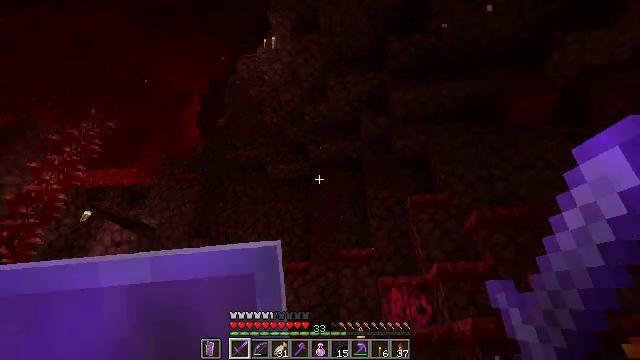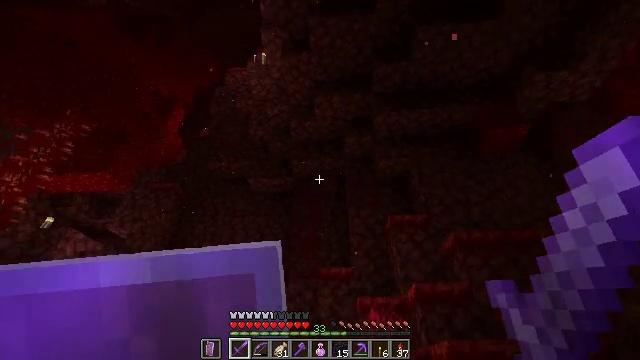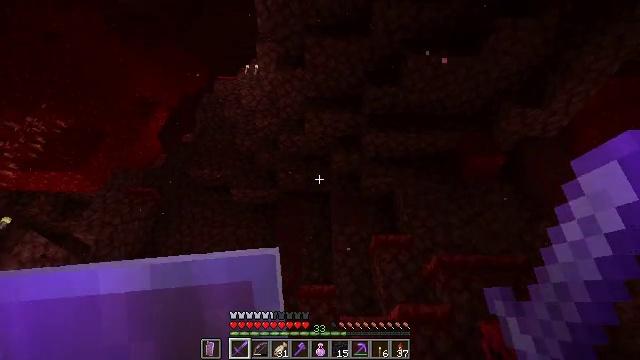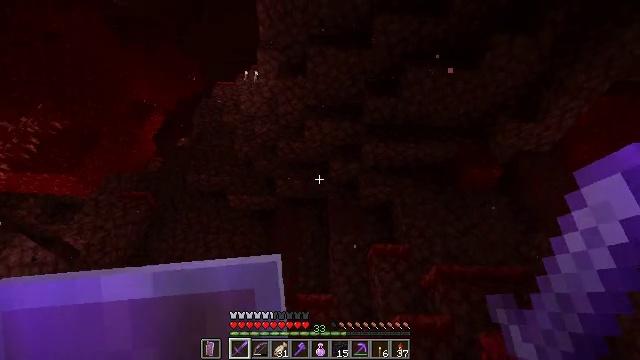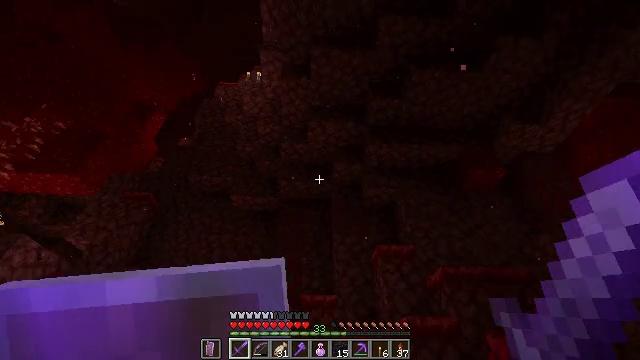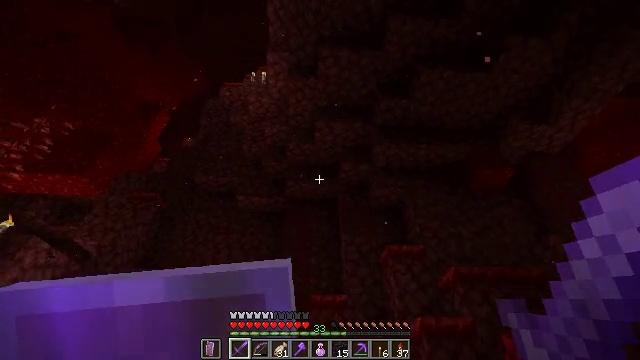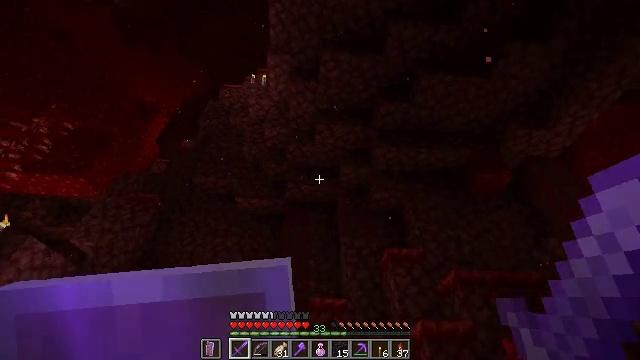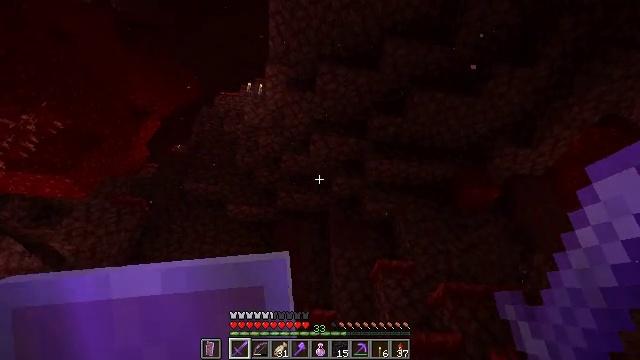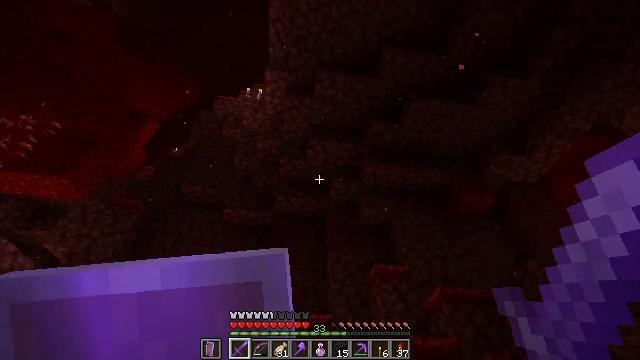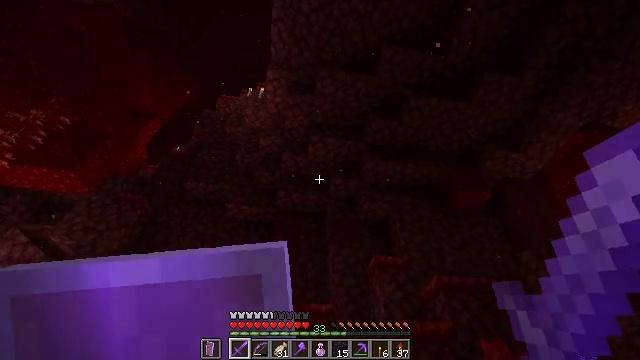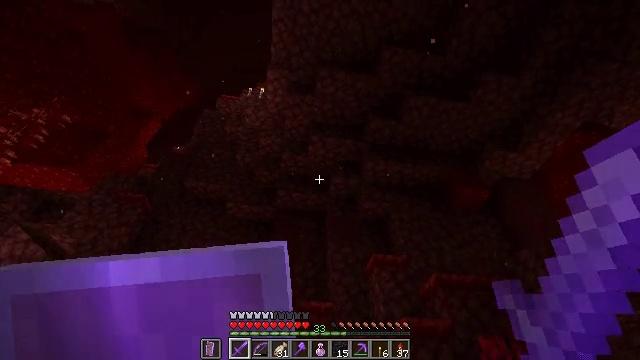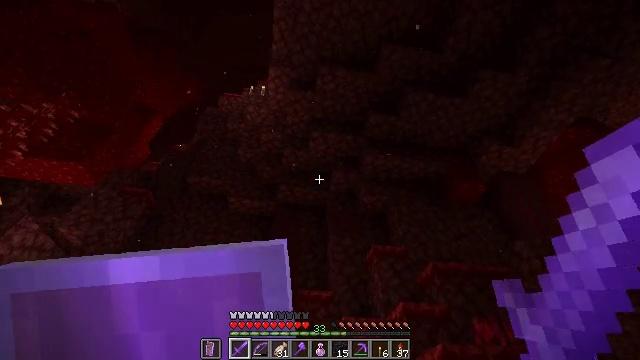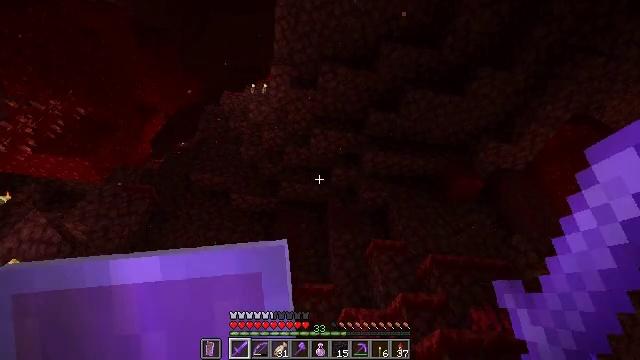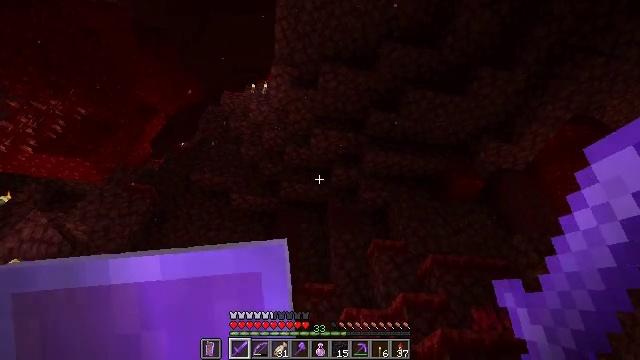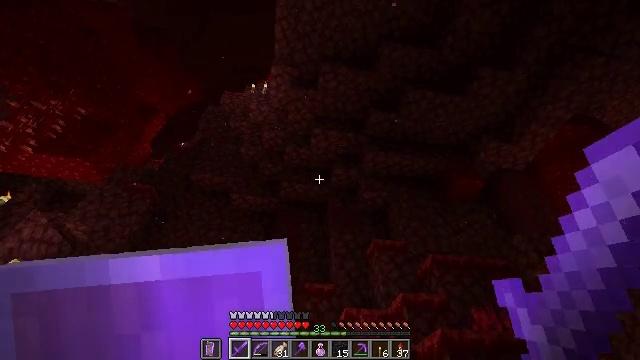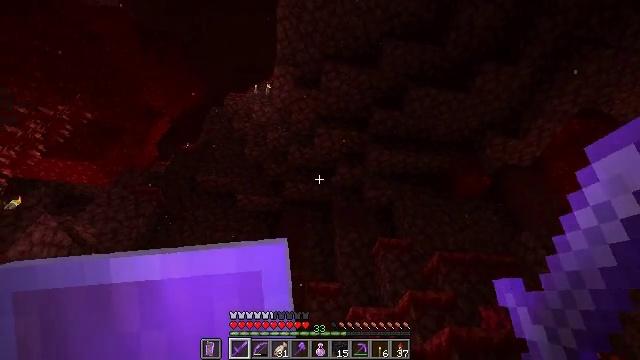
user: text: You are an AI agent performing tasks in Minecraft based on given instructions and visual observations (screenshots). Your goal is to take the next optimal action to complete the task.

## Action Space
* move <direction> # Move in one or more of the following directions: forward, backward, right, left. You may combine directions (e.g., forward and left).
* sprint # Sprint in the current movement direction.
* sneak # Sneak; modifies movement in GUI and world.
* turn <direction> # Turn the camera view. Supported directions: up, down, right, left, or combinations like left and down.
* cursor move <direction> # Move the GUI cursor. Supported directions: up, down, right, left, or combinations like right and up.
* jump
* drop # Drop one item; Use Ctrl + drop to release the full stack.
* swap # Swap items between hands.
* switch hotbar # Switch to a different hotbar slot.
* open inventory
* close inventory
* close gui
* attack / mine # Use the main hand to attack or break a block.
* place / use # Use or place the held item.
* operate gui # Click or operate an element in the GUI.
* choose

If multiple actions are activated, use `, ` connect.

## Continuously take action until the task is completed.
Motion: motion action
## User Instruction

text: Gather warped fungus in the Nether.
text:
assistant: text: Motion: move left, turn right and up
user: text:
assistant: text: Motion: move left, turn right and up
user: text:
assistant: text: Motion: move left, turn right and up
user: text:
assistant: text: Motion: move left
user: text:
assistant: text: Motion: move left
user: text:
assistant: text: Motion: no_op
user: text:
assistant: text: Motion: turn right and up
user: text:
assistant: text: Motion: turn right and up
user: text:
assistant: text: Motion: no_op
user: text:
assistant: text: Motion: no_op
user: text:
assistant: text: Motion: no_op
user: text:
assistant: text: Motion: no_op
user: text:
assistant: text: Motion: no_op
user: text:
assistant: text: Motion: no_op
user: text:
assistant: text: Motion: turn left
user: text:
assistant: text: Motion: turn left and down
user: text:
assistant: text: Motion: turn left and down
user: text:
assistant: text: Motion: turn left and down
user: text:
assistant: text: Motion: turn left and down
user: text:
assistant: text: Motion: no_op
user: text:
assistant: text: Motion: no_op
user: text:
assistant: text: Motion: no_op
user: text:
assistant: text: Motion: no_op
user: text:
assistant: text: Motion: turn left and down
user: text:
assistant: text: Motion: move forward, turn left and down
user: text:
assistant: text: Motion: move forward, turn left and down
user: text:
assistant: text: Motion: move forward, turn left and down
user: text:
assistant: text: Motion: move forward, turn left and down
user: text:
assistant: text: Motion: move forward
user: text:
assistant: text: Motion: move forward